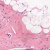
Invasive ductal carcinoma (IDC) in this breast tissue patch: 0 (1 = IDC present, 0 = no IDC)